Aerial crown-view tile of a tropical tree (Barro Colorado Island, Panama), acquired 20250124:
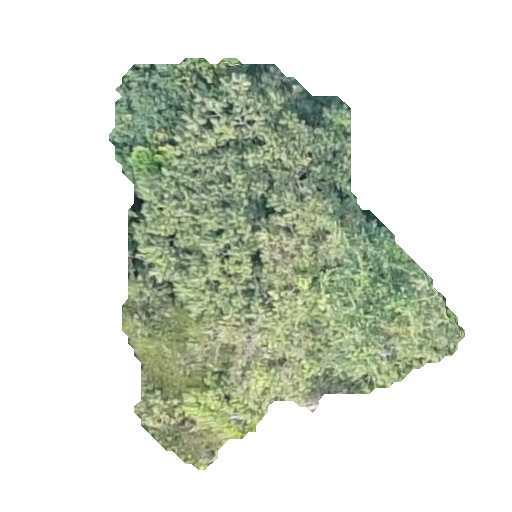
Species: Trattinnickia aspera
GBIF accepted scientific name: Trattinnickia aspera
Crown area: 136.464 m²